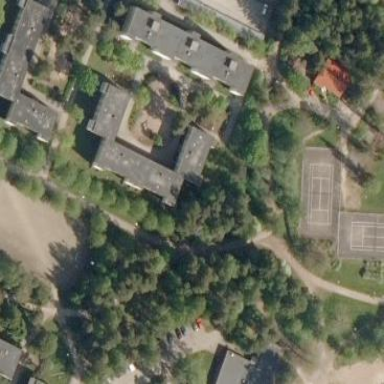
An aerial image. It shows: Residential building with apartments.